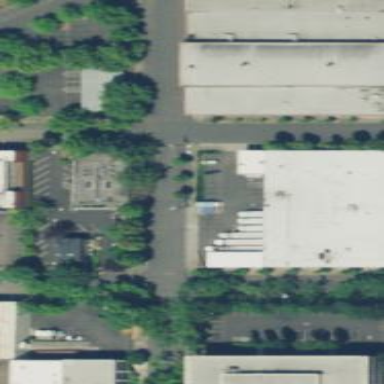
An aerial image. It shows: Warehouse building.